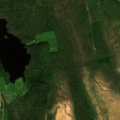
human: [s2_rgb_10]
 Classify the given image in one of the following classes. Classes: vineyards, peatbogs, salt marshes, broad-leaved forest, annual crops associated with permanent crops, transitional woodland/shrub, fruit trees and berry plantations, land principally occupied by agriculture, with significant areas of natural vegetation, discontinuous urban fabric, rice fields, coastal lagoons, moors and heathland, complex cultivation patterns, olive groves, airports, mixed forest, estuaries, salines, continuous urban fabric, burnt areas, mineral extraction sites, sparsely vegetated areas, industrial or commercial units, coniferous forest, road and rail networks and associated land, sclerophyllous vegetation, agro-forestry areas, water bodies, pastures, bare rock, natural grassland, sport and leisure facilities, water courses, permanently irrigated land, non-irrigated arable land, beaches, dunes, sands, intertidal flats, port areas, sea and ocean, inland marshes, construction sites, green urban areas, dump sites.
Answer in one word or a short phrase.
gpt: coniferous forest, transitional woodland/shrub, peatbogs